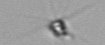
Label: Calciopappus